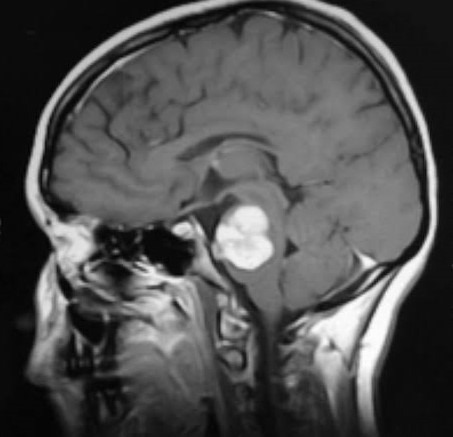
Label: glioma